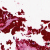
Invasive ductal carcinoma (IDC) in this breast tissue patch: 0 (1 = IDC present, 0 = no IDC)